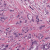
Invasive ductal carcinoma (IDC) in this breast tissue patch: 1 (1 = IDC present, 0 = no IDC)